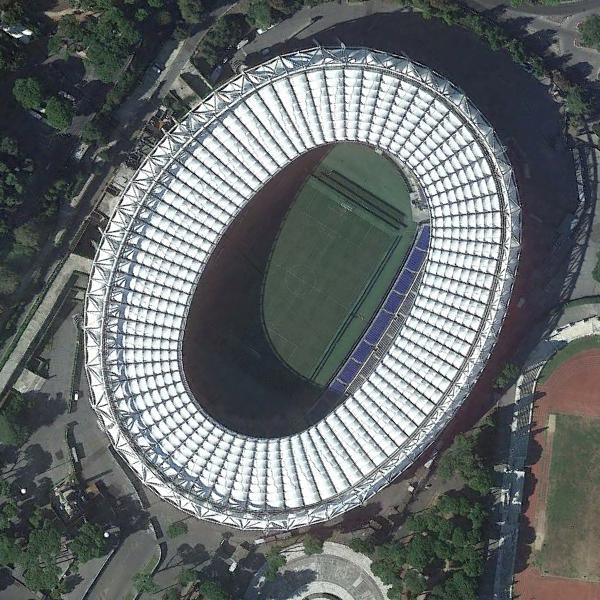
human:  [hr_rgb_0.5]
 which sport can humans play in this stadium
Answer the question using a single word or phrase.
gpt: football